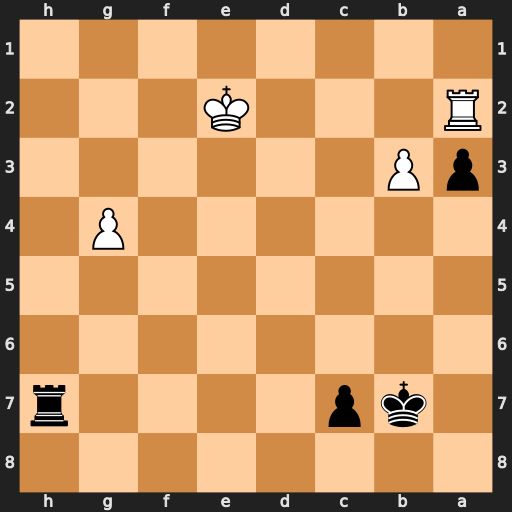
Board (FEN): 8/1kp4r/8/8/6P1/pP6/R3K3/8
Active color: b
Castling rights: -
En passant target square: -
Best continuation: Rh2+ Kf3 Rxa2